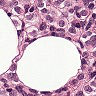
Metastatic tissue present: yes